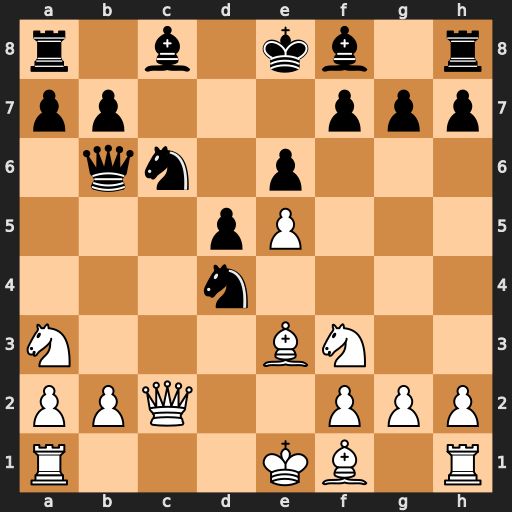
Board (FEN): r1b1kb1r/pp3ppp/1qn1p3/3pP3/3n4/N3BN2/PPQ2PPP/R3KB1R
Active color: w
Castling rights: KQkq
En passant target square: -
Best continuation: Nxd4 Bb4+ Kd1